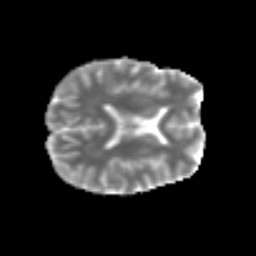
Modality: MD
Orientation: axial
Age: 46
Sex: female
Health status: ill
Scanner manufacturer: siemens
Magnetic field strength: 3 T
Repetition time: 8.7 s
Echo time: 0.11 s